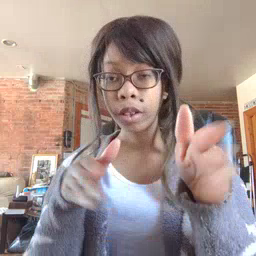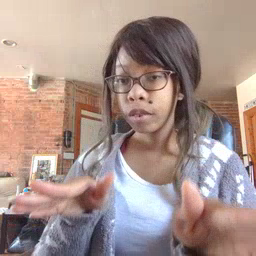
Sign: room